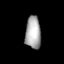
Tissue: lung
Cell type: Endothelial cells
Senescence score: 0.5574
Nuclear area (px): 488
Mean DAPI intensity: 170.512